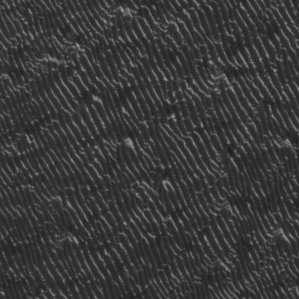
Label: frost